Question: I have this query to select a row from table:-
'''
select identifier, name from content where rawid=
(select contentid from content where rawid='002cd122-f604-4093-b242-1bd12eafaceb')
'''
I want a query which will select all rows from 'content' such that each row corresponds to a 'rawid' from another table, called rawIdentifiers.
I want to give rawid from this table, rawIdentifiers:-

For example, this query will give me one row:-
'''
select identifier, name from content where rawid=
(select contentid from content where rawid='00504a25-bc6a-4edd-8c30-cb57e12b7c3d')
'''
this will give other row:
'''
select identifier, name from content where rawid=
(select contentid from content where rawid='002cd122-f604-4093-b242-1bd12eafaceb')
'''
and so on.
I want one query to get all the rows in a table. How can I do that?
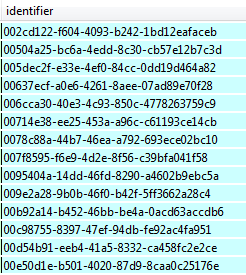
Answer: Sounds like you want to do a join. You may want to read up on joins so that you can understand what exactly they are doing. I think you want something along the lines of:
'''
select identifier, name
from content
inner join rawidentifiers ON content.identifier = rawidentifiers.identifier
'''
I'm not sure of your exact table structure so I'm guessing about the column names.